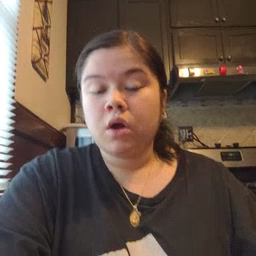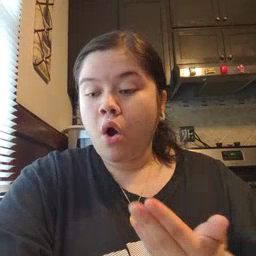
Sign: all